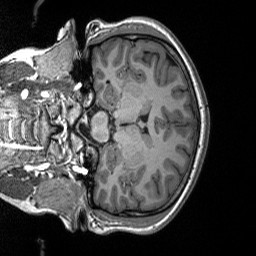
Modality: T1w
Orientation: coronal
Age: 27
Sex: female
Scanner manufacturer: siemens
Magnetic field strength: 3 T
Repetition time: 2.53 s
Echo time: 0.00219 s